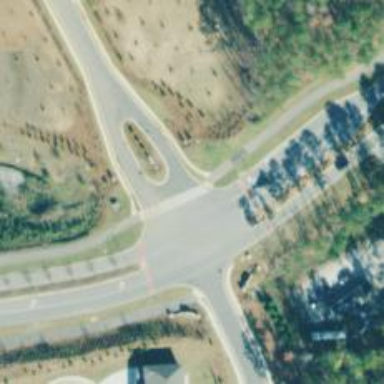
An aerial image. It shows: Uncontrolled road crossing.